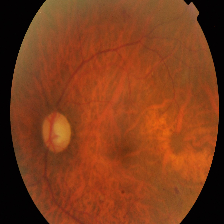
Diabetic retinopathy grade: Proliferative DR